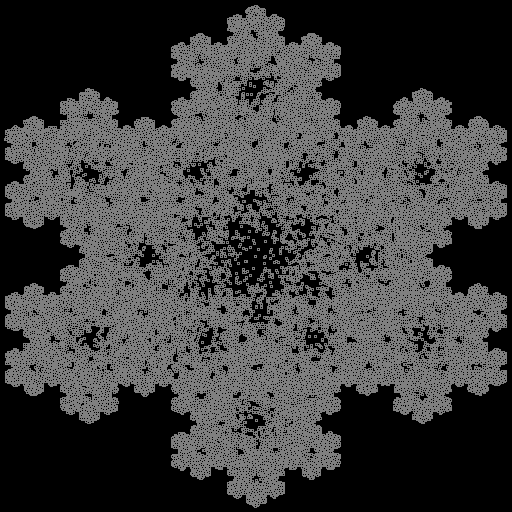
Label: koch_snowflake